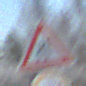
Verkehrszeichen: EinseitigVerengteFahrbahnLinks
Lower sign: Ueberholverbot
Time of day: SunriseSunset
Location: Outdoor (Suburban)
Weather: PartlyCloudy
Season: Winter
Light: Natural